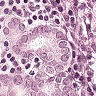
Metastatic tissue present: yes